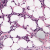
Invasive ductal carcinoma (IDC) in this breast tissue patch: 0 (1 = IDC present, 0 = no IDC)